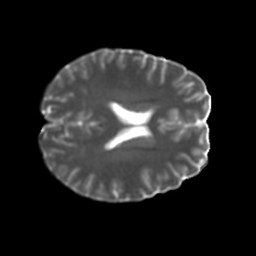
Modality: T2w
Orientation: axial
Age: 22
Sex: male
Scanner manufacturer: ge
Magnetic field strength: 3 T
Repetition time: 7.8 s
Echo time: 0.0607 s